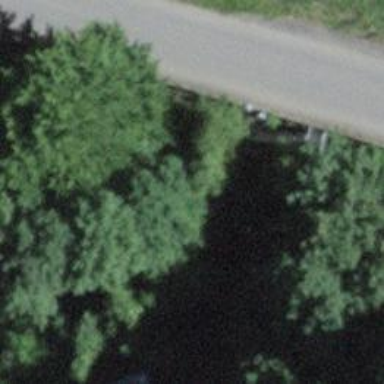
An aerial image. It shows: Road with steps.